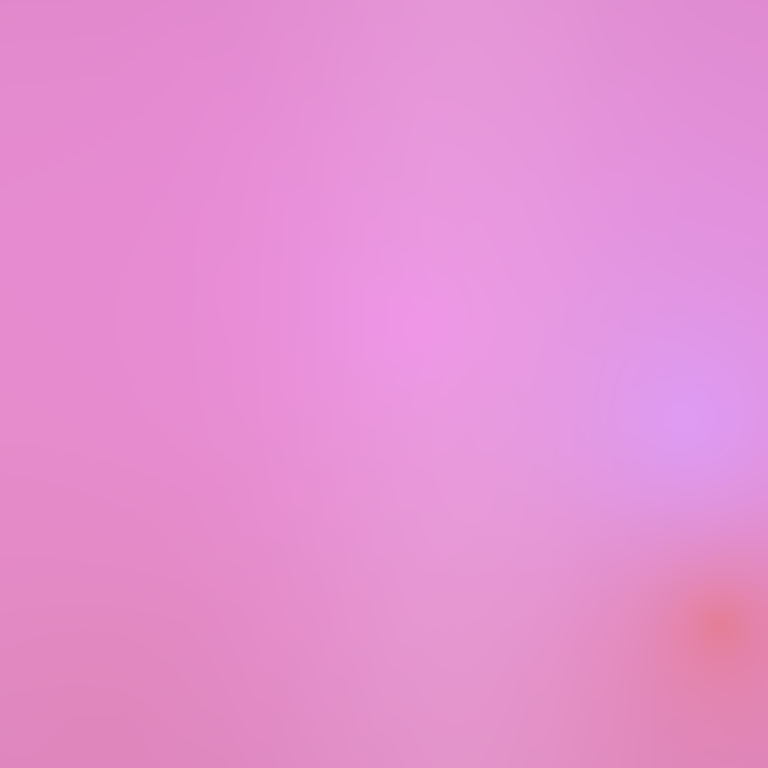
Abstract light effect, smooth gradient from soft pink to light purple, calm atmosphere, diffuse glow, no room, no furniture, no objects.